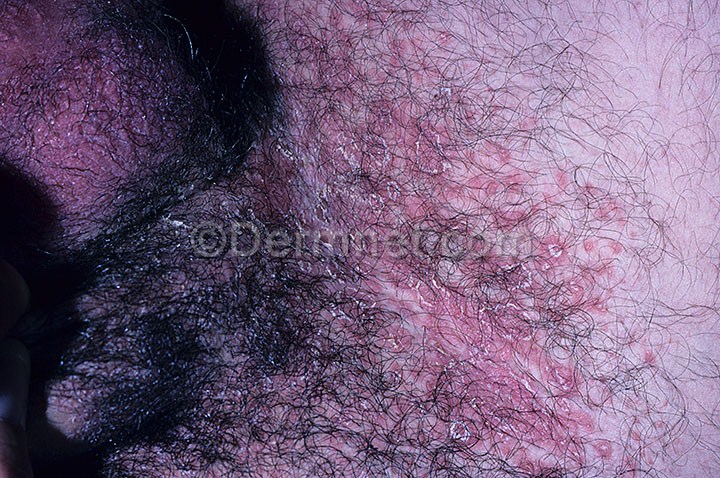
Disease: Exanthems and Drug Eruptions